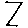
Label: zigzag